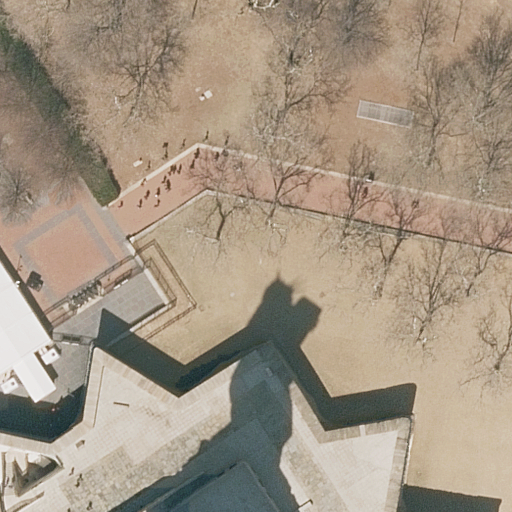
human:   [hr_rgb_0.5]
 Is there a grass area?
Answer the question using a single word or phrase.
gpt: yes

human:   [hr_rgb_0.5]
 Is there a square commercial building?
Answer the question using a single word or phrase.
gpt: no

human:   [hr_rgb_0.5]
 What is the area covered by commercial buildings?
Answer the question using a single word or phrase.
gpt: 0m2

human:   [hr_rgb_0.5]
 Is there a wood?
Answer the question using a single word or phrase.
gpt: yes

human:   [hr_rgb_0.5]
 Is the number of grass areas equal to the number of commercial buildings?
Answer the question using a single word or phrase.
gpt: no

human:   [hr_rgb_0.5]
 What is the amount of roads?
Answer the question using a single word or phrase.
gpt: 2

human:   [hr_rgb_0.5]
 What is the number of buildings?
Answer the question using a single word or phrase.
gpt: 2

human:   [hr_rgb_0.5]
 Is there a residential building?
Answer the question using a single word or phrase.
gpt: yes

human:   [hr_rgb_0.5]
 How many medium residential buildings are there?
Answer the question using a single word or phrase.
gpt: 0

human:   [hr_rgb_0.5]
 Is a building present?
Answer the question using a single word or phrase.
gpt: yes

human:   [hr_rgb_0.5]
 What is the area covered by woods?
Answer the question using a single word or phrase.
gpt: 11m2

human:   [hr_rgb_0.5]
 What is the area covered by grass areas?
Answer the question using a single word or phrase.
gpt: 2119m2

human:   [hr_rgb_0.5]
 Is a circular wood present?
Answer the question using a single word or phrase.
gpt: no

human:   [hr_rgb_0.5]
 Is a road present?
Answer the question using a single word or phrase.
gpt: yes

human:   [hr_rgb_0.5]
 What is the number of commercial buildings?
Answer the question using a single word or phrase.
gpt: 0

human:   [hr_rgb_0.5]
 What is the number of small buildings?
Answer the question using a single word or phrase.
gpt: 0

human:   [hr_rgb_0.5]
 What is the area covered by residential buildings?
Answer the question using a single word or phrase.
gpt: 7255m2

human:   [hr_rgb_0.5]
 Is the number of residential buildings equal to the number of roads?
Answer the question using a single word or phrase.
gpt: no

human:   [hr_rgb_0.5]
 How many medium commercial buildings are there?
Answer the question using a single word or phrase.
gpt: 0

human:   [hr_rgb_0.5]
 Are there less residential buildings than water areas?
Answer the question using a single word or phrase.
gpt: no

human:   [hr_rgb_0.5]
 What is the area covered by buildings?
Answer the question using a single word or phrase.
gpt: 8052m2

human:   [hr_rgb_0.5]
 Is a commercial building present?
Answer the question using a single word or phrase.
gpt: no

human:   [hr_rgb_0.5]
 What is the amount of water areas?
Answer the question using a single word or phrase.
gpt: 0

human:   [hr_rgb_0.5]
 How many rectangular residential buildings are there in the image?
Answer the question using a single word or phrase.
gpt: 0

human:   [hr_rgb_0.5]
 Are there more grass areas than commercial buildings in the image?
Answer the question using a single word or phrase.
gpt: yes

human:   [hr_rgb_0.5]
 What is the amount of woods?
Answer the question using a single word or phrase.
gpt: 1

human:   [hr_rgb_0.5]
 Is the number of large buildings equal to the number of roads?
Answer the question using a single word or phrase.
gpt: yes

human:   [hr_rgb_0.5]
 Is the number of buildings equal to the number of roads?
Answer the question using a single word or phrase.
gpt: yes

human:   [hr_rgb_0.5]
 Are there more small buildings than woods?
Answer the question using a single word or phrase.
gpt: no

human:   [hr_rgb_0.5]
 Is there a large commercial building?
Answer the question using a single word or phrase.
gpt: no

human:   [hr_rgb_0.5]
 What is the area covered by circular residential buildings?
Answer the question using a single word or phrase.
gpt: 0m2

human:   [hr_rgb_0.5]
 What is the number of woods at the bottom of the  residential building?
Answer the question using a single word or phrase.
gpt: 0

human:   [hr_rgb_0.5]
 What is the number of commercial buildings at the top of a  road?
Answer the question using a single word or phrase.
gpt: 0

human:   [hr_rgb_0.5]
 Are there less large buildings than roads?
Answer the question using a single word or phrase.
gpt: no

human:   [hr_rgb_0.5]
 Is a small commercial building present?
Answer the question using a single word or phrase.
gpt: no

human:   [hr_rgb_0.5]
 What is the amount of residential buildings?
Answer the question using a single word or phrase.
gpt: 1

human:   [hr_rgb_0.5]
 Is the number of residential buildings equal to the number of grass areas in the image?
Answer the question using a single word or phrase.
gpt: yes

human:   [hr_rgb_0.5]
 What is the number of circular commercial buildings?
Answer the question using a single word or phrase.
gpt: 0

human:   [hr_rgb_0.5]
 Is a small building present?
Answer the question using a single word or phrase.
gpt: no

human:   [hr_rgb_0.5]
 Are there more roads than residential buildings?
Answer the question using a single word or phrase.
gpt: yes

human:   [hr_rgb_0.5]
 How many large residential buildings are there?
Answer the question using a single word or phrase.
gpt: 1

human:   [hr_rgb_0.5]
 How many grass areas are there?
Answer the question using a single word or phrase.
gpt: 1

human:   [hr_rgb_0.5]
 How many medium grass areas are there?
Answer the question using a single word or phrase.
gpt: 0

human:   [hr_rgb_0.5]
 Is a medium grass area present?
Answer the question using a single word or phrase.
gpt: no

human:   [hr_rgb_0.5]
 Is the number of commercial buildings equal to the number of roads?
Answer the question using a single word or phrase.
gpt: no

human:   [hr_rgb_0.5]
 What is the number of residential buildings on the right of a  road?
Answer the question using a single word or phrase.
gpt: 0

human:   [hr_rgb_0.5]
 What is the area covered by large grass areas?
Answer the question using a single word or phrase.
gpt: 2119m2

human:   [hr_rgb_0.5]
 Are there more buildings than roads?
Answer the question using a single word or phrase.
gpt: no

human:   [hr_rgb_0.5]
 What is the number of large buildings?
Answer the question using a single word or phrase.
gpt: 2

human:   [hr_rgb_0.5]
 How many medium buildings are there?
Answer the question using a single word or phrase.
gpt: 0

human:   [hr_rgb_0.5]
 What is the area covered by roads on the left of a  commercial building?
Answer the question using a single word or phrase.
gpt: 0m2

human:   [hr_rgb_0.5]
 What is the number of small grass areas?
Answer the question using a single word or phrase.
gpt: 0

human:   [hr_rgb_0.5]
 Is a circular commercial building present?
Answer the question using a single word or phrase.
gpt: no

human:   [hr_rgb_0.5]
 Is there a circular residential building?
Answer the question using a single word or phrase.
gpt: no

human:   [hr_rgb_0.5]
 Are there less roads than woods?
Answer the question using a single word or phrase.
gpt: no

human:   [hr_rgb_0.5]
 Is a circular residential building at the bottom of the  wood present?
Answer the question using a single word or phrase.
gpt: no

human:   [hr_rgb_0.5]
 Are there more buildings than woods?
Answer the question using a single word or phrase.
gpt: yes

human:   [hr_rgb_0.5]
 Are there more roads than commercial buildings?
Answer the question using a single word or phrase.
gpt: yes

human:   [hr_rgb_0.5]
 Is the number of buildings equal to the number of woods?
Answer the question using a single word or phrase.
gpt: no

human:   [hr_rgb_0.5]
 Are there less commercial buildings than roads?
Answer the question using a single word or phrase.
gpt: yes

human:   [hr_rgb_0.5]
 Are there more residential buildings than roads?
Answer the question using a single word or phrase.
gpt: no

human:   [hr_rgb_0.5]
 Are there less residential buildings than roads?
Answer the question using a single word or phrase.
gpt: yes

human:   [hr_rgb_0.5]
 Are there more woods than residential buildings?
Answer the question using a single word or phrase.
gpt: no

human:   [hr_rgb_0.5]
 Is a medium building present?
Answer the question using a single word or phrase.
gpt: no